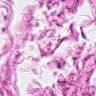
Metastatic tissue present: no